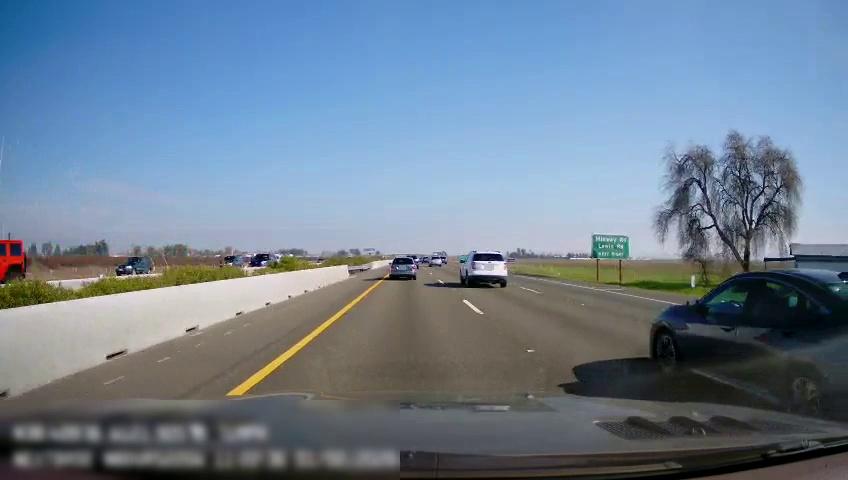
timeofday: Day
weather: Sunny
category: Drivable Space
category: Vehicles | Car
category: Vehicles | SUV
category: Vehicles | Car
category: Vehicles | SUV
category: Vehicles | SUV
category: Vehicles | SUV
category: Vehicles | SUV
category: Vehicles | SUV
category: Vehicles | SUV
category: Lanes | Current Lane
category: Lanes | Current Lane
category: Lanes | Alternate Lane
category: Lanes | Alternate Lane
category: Traffic | Signs